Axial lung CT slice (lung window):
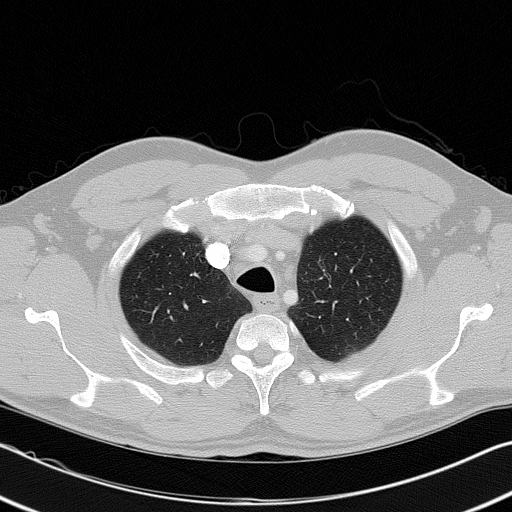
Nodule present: no